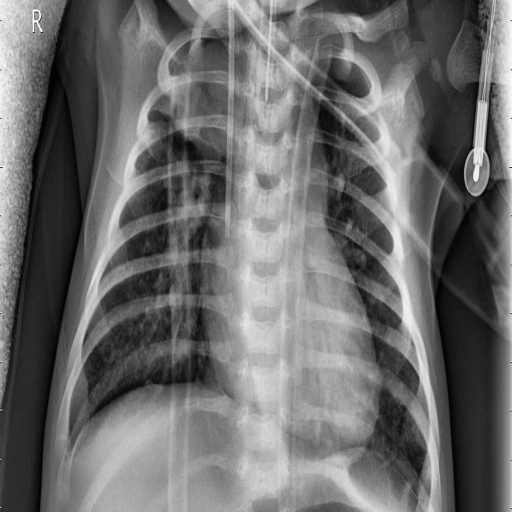
Finding: PNEUMONIA